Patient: sex F, age 66
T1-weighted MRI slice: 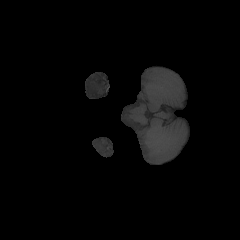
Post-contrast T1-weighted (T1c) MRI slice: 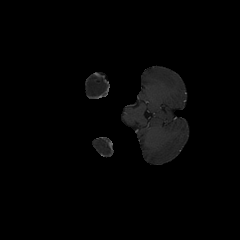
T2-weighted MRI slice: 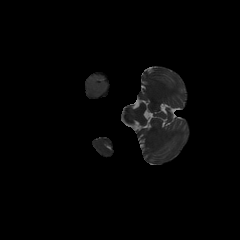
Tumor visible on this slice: yes
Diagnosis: Astrocytoma, IDH-wildtype
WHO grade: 2